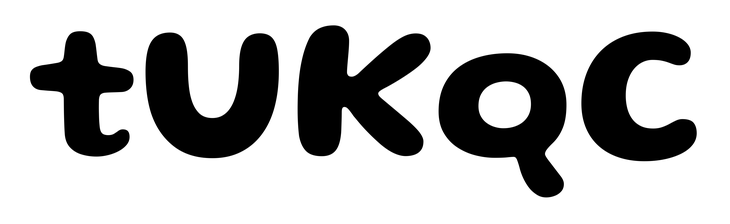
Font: Gluten_SemiBold